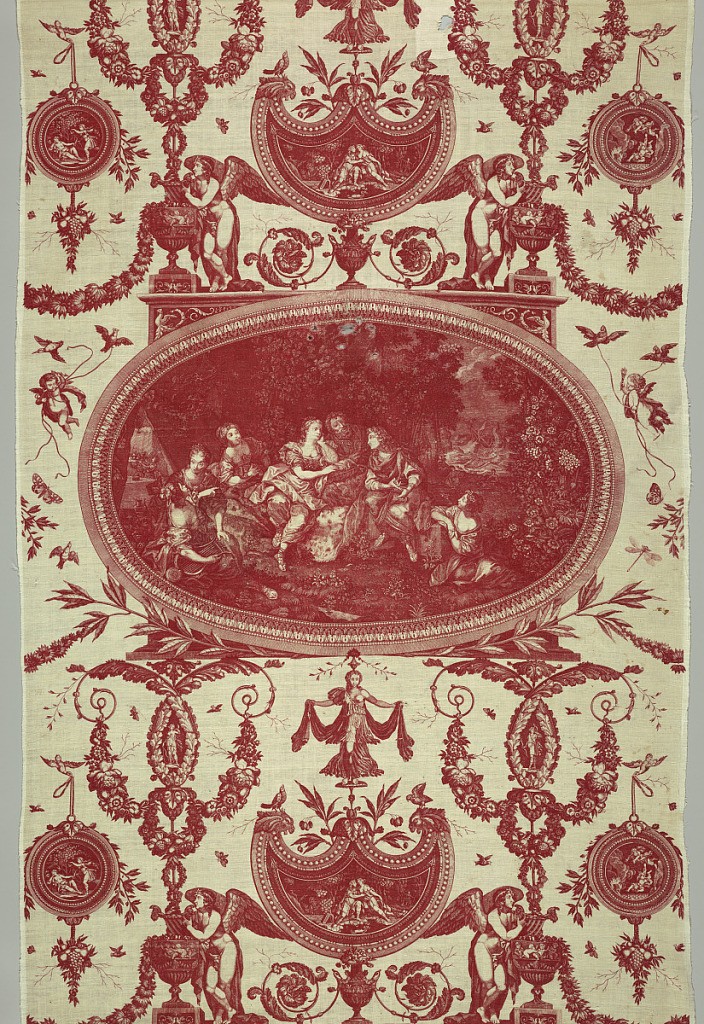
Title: Textile
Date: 1790s
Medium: cotton Technique: printed by engraved copper plate on plain weave; mordant for red
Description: Large oval frame enclosing the scene titled "Telemachus in Calypsos grotto" from an engraving by J.F. Beauvarlet of 1773 after a painting by Jean Raoux of 1722.

The frame is supported by an elaborate bracket with urns (an angel leaning on the urn) garlands, hanging medallions, a shield with a small scene from the Telemachus story. Length of repeat: 101cm. (39 3/4"). Lengths of repeat: 101cm. (39 3/4"). Lengths of fabric placed side-by-side would continue pattern as in a straight repeat.